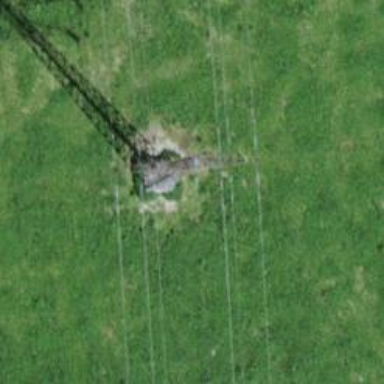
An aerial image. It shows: Three power lines with cables.